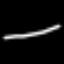
Label: line